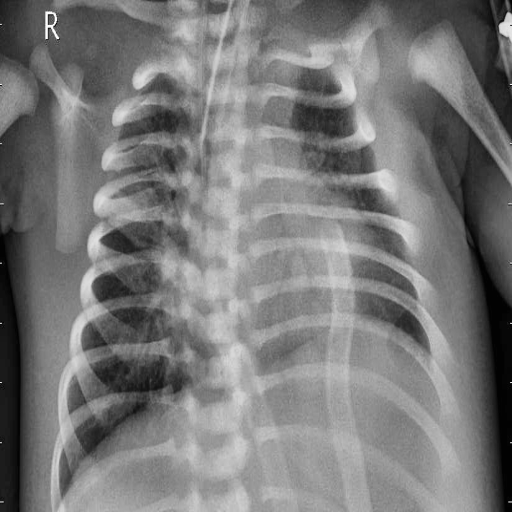
Finding: PNEUMONIA